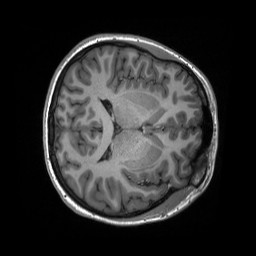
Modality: T1w
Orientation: axial
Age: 19
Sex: female
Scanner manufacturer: siemens
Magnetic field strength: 3 T
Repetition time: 2.3 s
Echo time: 0.00298 s